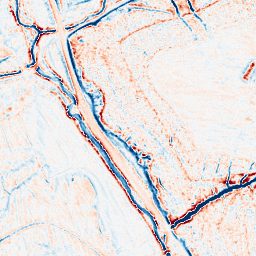
Category: multiscale
Decomposition family: dog_multiscale
Decomposition parameters: sigma_ratio: 1.4
n_scales: 4
base_sigma: 0.5
Upsampling method: regularized
Upsampling parameters: scale: 4
lambda_reg: 0.01
Upsampling scale: 4